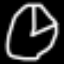
Label: clock